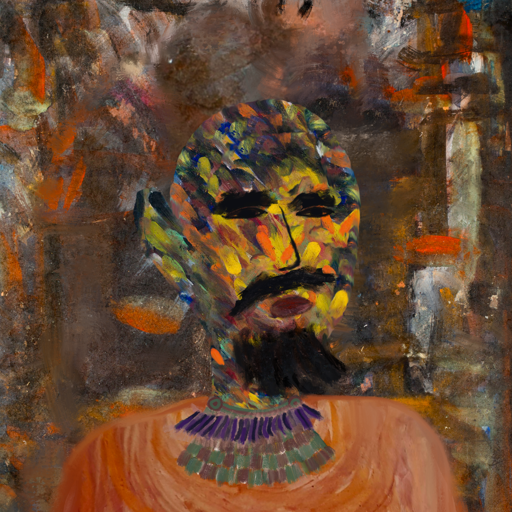
Background: GypsyQueen, Head And Neck Side: An_Impression, Face Side: Mosgoul, Bust: Pious_Lady, Hair Side: Blank, Head Accessory: Blank, Second Necklace: After_Raid, Necklace: HillGirl, Baby: Blank